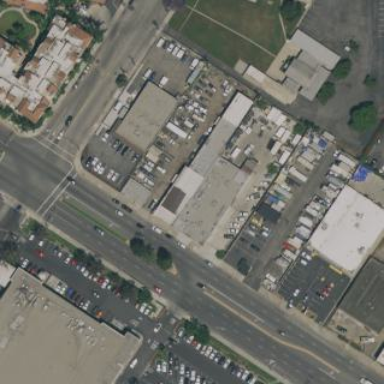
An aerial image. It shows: Commercial building.